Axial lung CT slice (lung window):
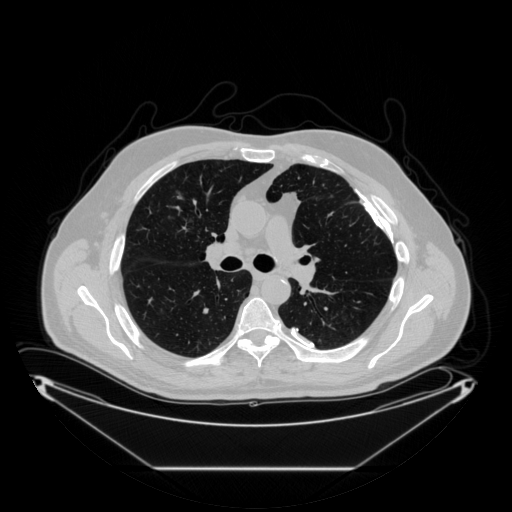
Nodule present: no